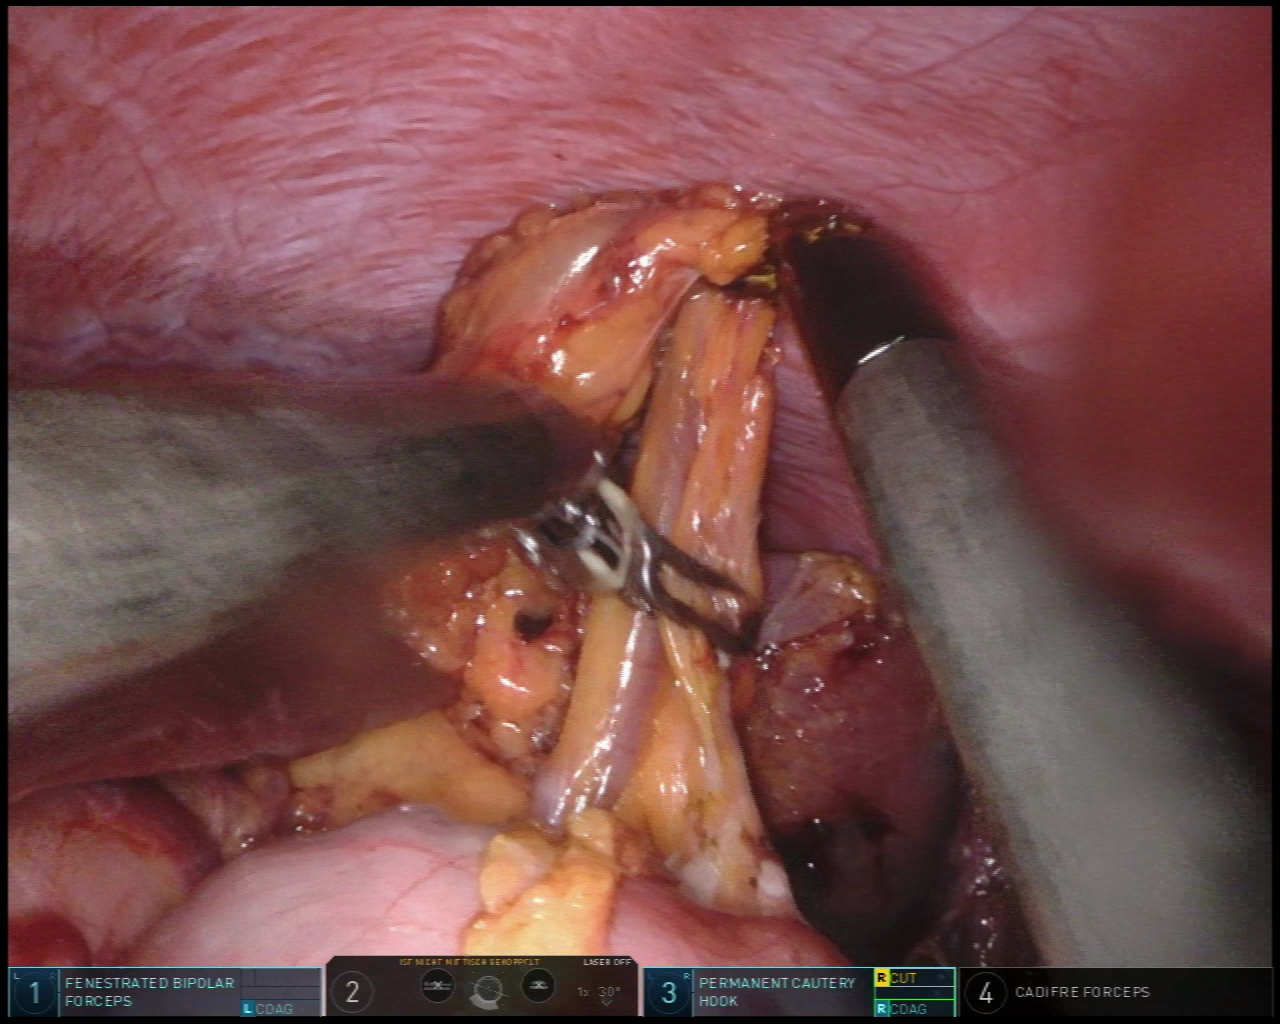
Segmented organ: colon
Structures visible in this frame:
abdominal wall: yes
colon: yes
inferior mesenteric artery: no
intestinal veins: no
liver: yes
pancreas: no
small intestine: no
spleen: yes
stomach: yes
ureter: no
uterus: no
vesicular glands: no